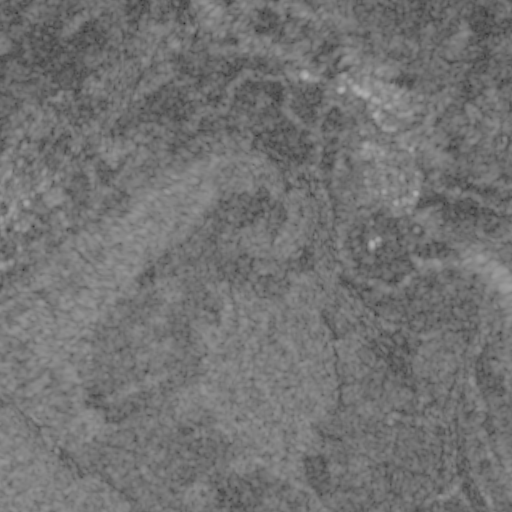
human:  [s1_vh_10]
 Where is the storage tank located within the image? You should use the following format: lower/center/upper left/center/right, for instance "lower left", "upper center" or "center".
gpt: The storage tank is located in the upper left of the image.
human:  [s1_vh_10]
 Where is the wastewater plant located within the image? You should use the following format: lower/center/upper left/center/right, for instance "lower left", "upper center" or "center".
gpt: The wastewater plant is located in the upper left of the image.
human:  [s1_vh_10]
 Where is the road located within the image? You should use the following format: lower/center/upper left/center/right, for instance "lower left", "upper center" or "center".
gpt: There is no road in the image.

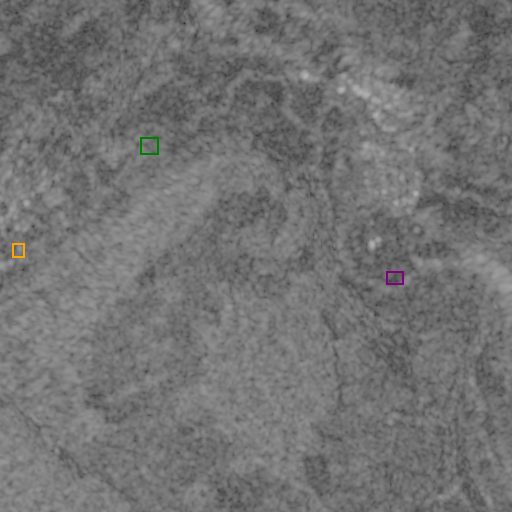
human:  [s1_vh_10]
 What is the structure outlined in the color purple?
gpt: The structure outlined in purple is a park.
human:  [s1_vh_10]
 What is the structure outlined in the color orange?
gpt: The structure outlined in orange is a parking lot.
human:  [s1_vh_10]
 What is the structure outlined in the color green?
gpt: The structure outlined in green is a wastewater plant.
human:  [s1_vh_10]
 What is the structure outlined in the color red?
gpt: There is no red outline.